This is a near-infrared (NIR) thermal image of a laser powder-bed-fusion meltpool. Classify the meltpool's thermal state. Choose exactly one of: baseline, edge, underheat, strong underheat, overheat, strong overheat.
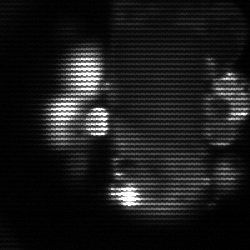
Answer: strong underheat